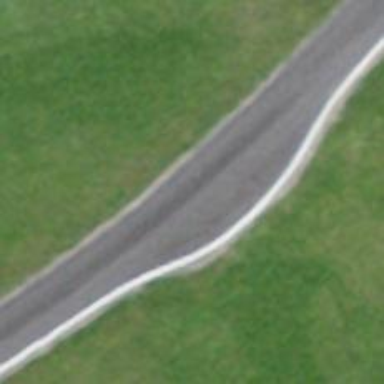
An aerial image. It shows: Passing place on the road.